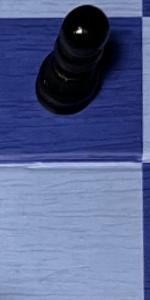
Label: Empty